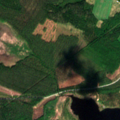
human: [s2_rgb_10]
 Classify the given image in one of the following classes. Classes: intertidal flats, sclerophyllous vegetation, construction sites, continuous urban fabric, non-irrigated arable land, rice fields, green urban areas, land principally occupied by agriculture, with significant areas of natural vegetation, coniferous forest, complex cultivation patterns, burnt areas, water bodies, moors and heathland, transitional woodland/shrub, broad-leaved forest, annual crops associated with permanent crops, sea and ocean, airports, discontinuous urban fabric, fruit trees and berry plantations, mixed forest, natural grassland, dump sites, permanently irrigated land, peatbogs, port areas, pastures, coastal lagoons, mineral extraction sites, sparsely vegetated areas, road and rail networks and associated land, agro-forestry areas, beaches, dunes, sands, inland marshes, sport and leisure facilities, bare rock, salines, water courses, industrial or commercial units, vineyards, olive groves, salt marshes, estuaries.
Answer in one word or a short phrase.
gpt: coniferous forest, mixed forest, water bodies